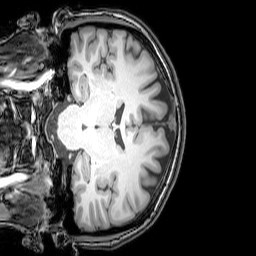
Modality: T1w
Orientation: coronal
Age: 22
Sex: female
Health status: healthy
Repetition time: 0.081 s
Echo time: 0.037 s